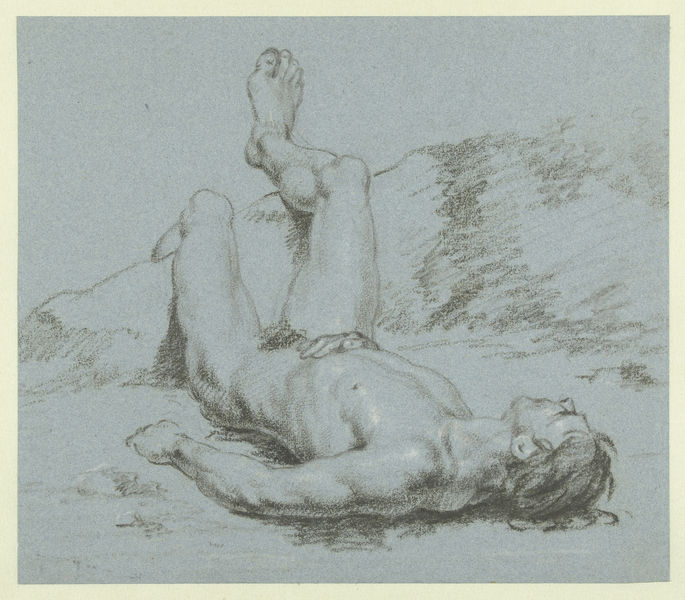
Titel: Liggend mannelijk naakt met de benen omhoog
Künstler: Adriaen van de Velde
Standort: Amsterdam
Institution: Rijksmuseum
Schlagwörter: akt, fuß, mann, nackt, brust, schwarz, skizze, weiss, zeichnung, gesicht, stein, haare, beine, strand, liegen, fels, muskeln, bauch, knie, zehe, zehen, oberkörper, schwarzweiss, bleistift, schrafiert